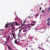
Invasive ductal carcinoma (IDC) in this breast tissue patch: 0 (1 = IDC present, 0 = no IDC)